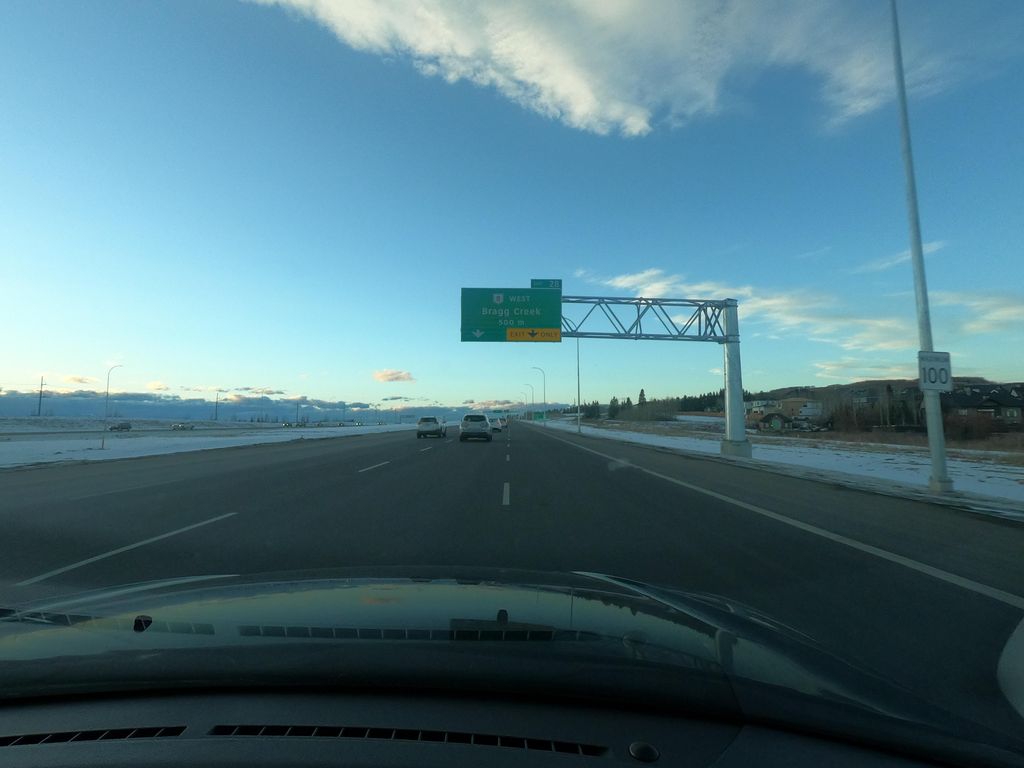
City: calgary